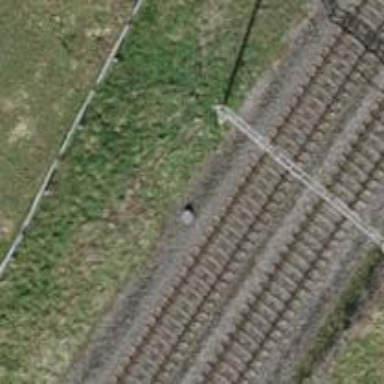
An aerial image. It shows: Power pole.